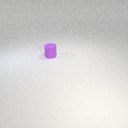
small purple rubber cylinder